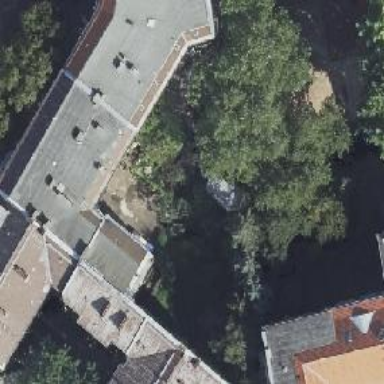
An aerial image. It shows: Part of building.